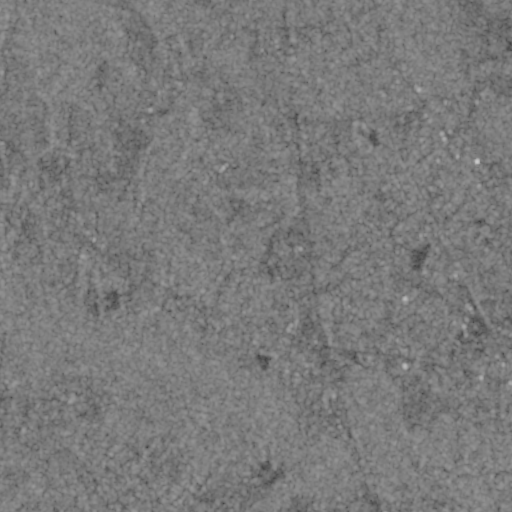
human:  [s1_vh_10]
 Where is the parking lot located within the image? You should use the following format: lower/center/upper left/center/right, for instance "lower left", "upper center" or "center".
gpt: The parking lot is located in the lower right of the image.
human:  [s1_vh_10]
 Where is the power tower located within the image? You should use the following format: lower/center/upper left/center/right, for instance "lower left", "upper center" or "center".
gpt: The power tower is located in the upper right of the image.
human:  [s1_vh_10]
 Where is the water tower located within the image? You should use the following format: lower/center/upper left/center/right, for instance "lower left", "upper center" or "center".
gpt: The water tower is located in the lower right of the image.
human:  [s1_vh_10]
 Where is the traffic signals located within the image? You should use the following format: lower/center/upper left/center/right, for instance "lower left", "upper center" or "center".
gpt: The traffic signals is located in the lower center of the image.
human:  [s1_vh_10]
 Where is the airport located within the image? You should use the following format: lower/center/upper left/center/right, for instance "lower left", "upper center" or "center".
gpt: There is no airport in the image.

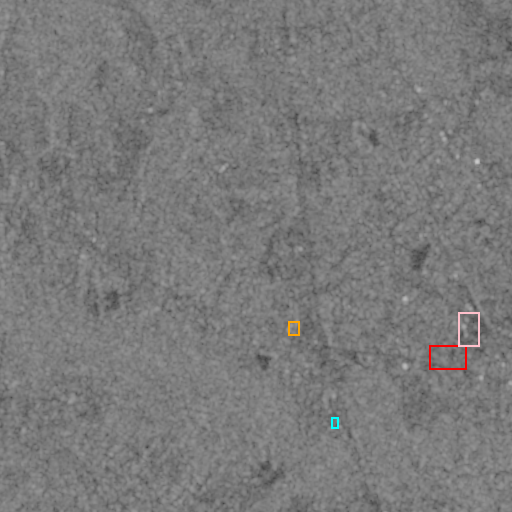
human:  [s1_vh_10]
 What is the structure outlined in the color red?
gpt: The structure outlined in red is a park.
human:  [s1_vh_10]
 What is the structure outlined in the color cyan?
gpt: The structure outlined in cyan is a parking lot.
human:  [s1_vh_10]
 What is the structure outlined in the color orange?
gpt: The structure outlined in orange is a building.
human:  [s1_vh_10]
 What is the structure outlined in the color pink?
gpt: The structure outlined in pink is a building.
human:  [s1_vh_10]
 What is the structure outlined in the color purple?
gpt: There is no purple outline.